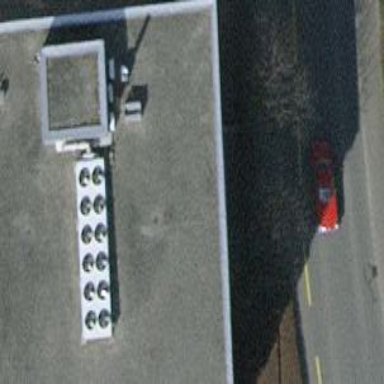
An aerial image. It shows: Commercial building.